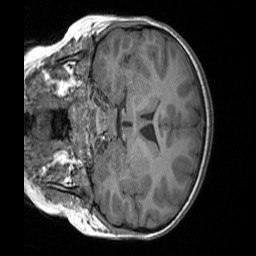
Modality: T1w
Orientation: coronal
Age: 7
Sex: female
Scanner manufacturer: siemens
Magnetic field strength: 3 T
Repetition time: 1.65 s
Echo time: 0.00203 s